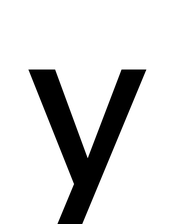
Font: Poppins-Medium